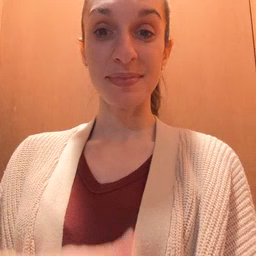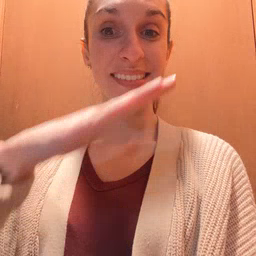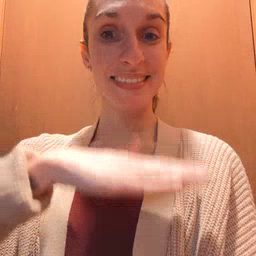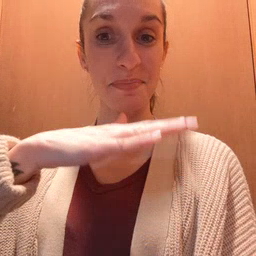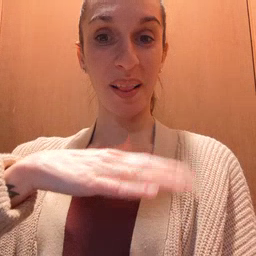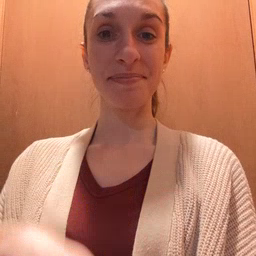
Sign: table